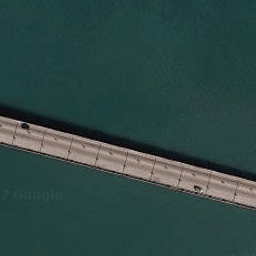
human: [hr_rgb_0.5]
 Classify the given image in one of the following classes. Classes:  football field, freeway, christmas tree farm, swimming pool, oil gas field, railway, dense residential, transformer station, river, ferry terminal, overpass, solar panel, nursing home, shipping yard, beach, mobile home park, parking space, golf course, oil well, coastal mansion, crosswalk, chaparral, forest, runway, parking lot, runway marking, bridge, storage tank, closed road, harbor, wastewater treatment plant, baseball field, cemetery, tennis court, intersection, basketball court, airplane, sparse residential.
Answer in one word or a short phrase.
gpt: bridge